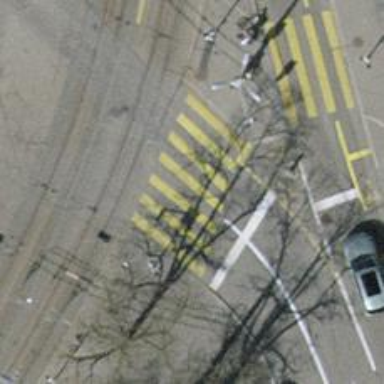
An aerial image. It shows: Zebra crossing with traffic signals.